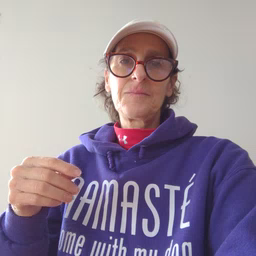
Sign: store